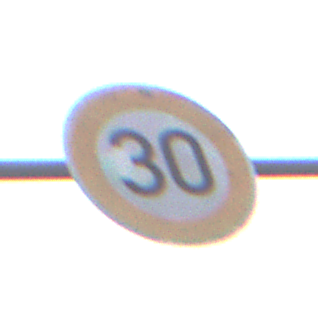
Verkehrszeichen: Geschwindigkeit30
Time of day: MorningAfternoon
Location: Outdoor (RoadRail)
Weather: Overcast
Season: NotSpecified
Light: Natural